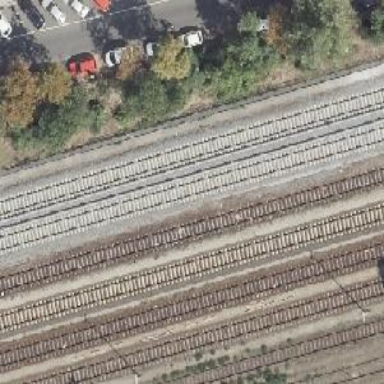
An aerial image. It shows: Electrified light rail railway.